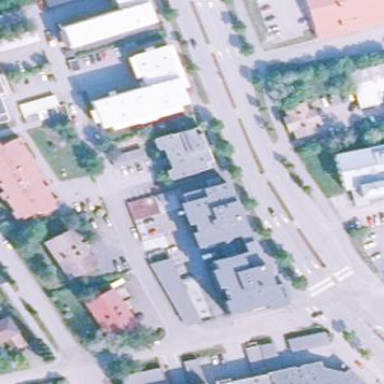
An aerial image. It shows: Beige apartments building.